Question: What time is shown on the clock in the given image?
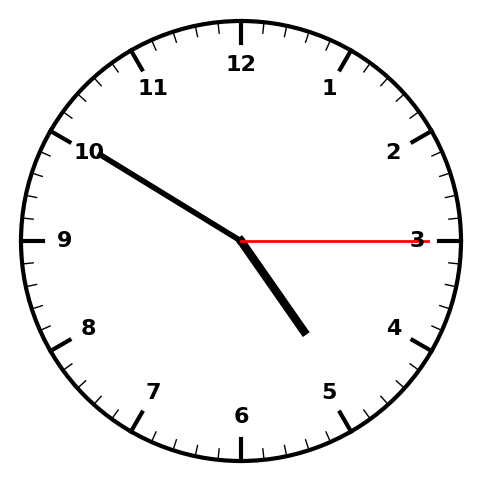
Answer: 04:50:15